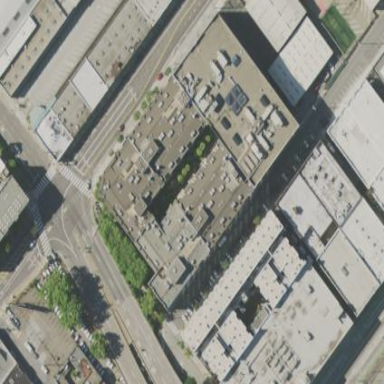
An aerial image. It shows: Office building.